Interaction volume radius: 5 \u00c5
Interaction volume height: 25 \u00c5
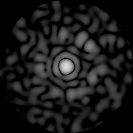
Disorder parameter: 0.8509